Question: I have three entities - Company, Project, Employee.
Company has one or more CompanyManagers.
Project has exactly one ProjectManager.
Employee has exactly one EmployeeManager
I want to create a database design and then create EF Code First Model for this.
Should I create separate tables for storing CompanyManagers, ProjectManagers and EmployeeManagers
Or
Should I create a single table that will store the various managers? Such a table could look like this:
ManagerID
EntityType (Company, Project, Employee)
EntityID (CompanyID, ProjectID, EmployeeID)
Here is the design so far:

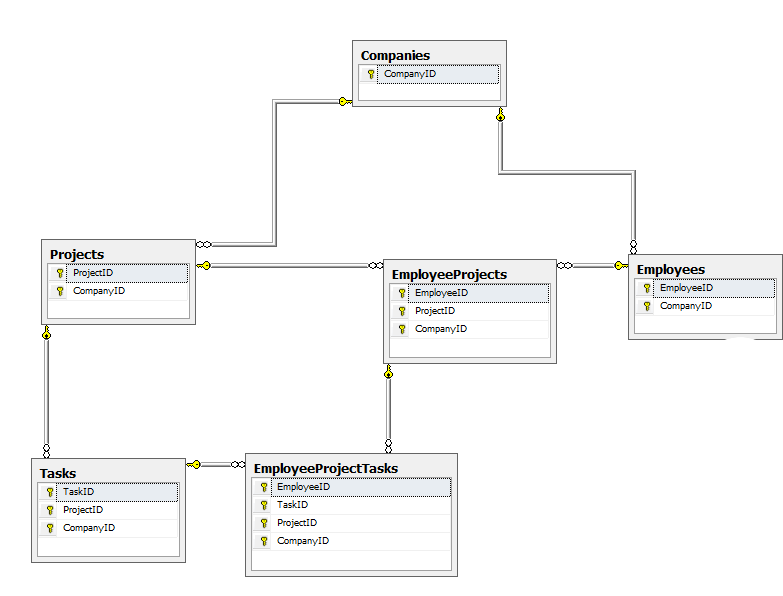
Answer: We don't know - that depends on your application requirements. Anyway even with TPH you will still have separate 'CompanyID', 'ProjectID', 'EmployeeID' columns because columns mapped to specific properties of derived type cannot be reused and you cannot build conditional relation on column.